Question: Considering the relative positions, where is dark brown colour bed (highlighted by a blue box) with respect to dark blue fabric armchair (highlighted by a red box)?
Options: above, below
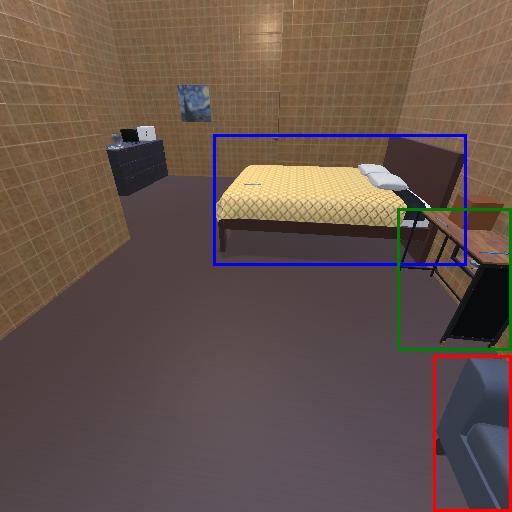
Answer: above